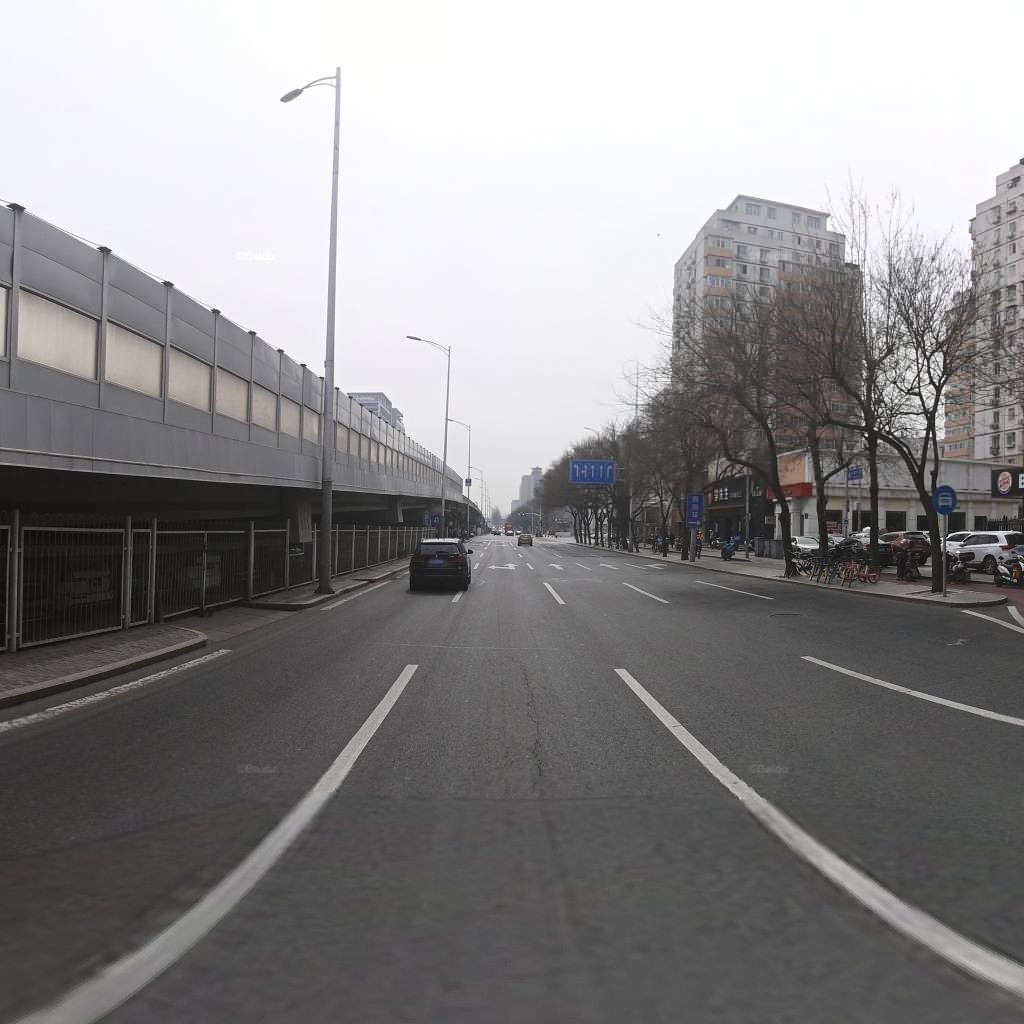
Region: Haidian
Road damage annotations: longitudinal crack, transverse patch, manhole cover, transverse crack